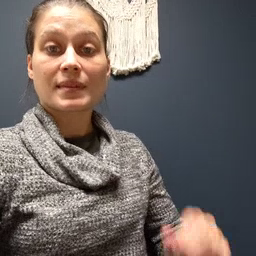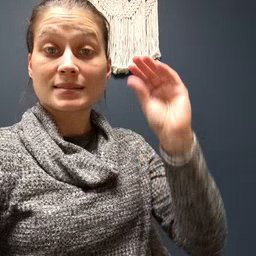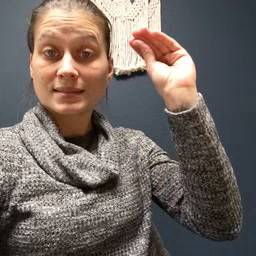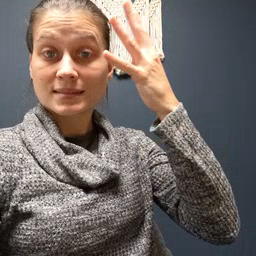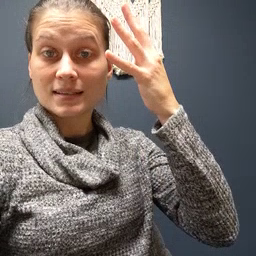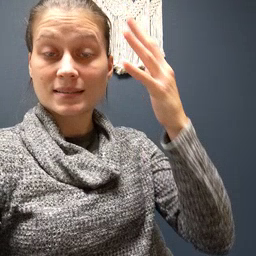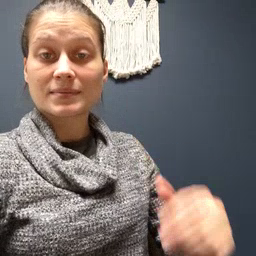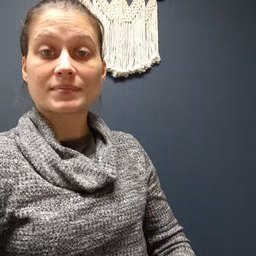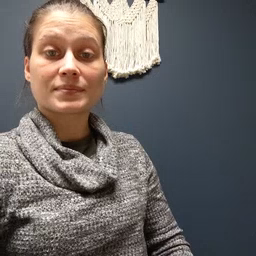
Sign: sun